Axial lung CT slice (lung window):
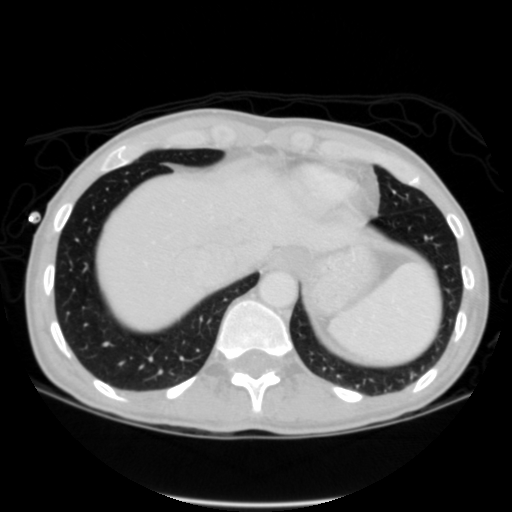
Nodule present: no